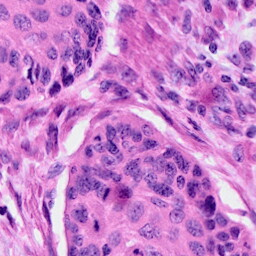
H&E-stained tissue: Cervix